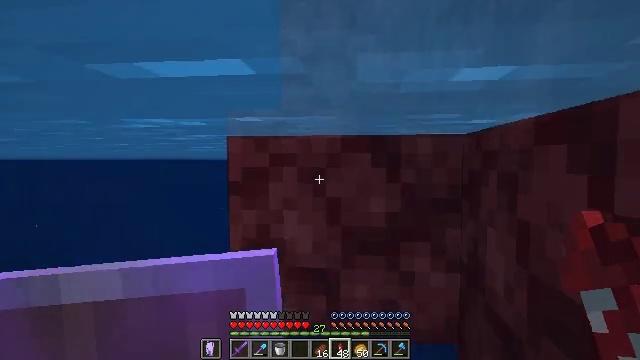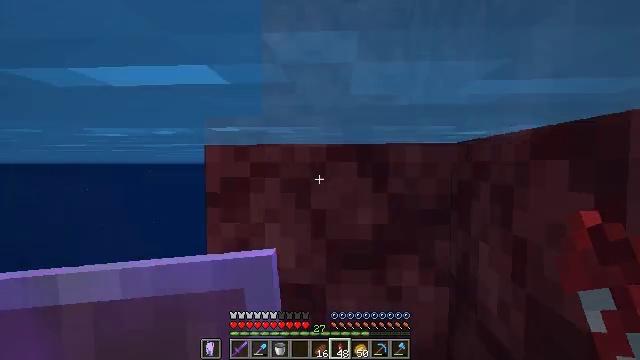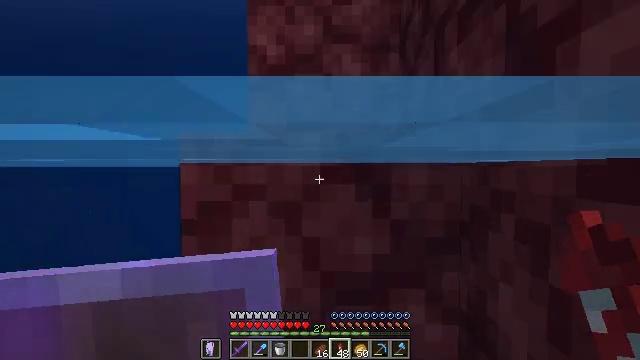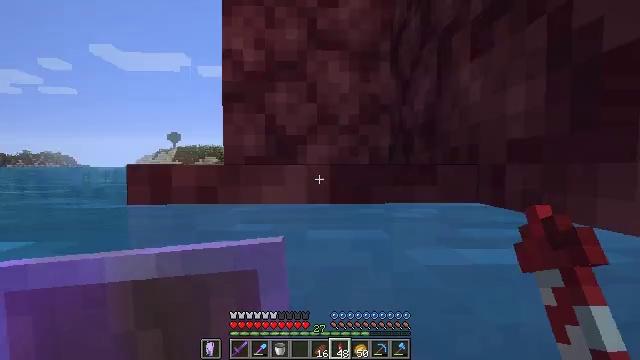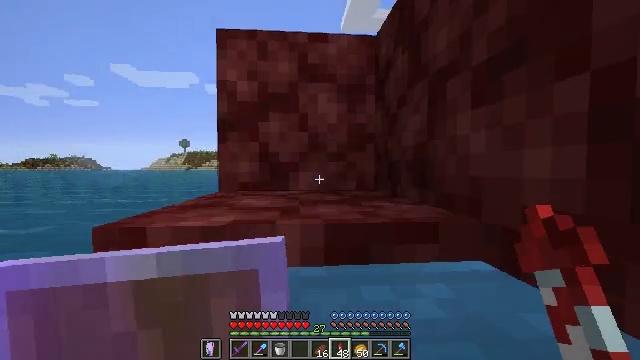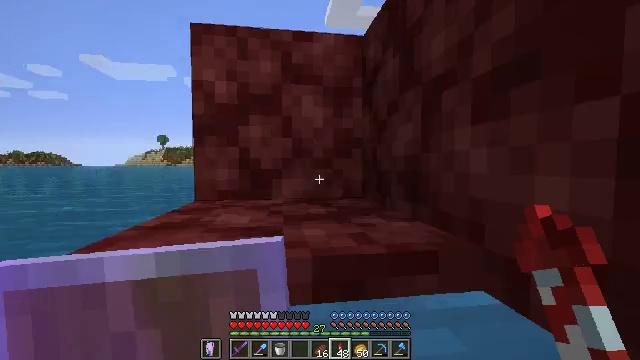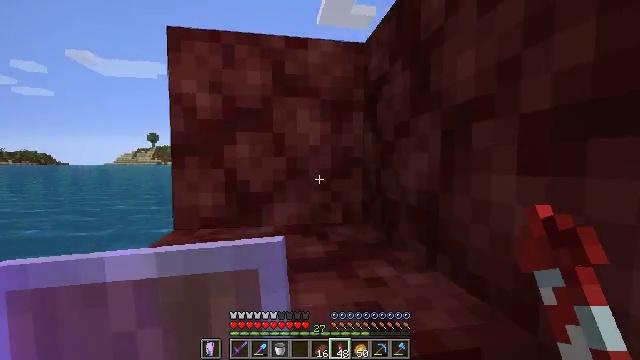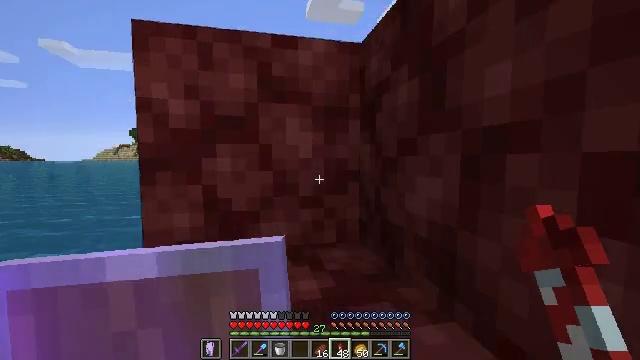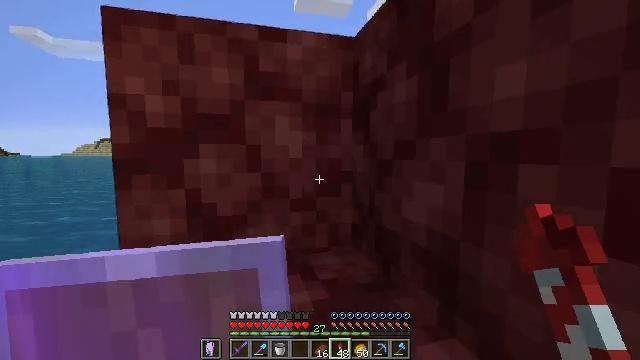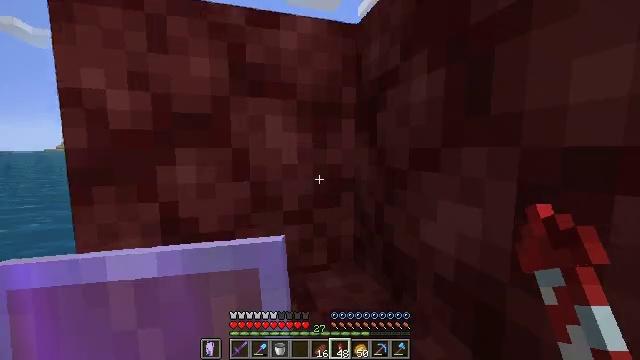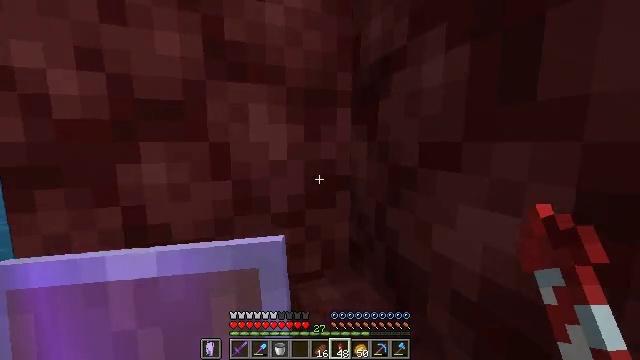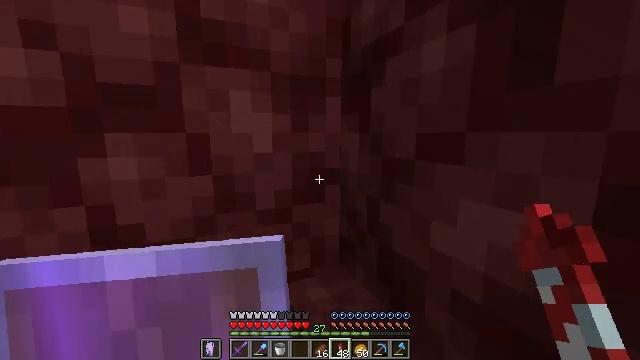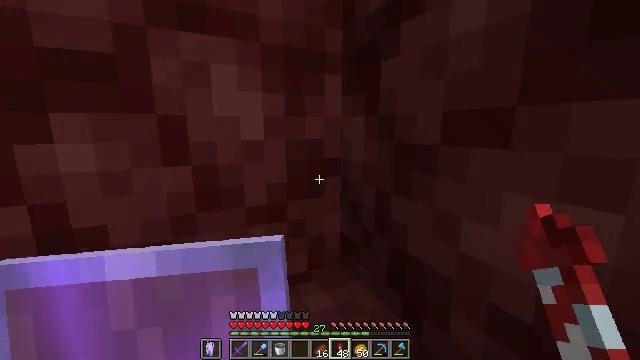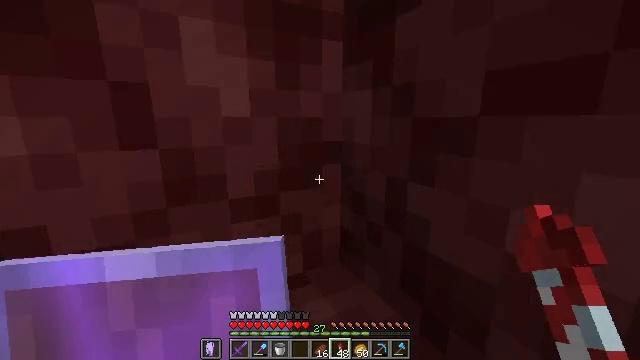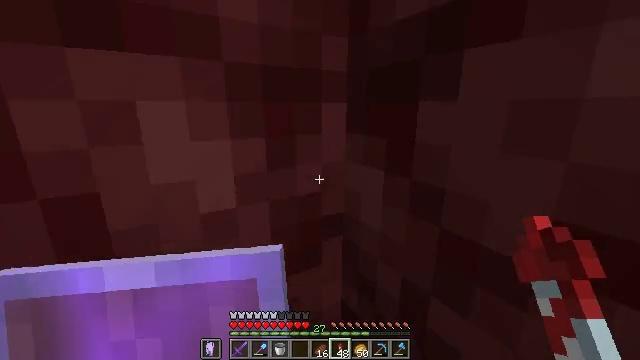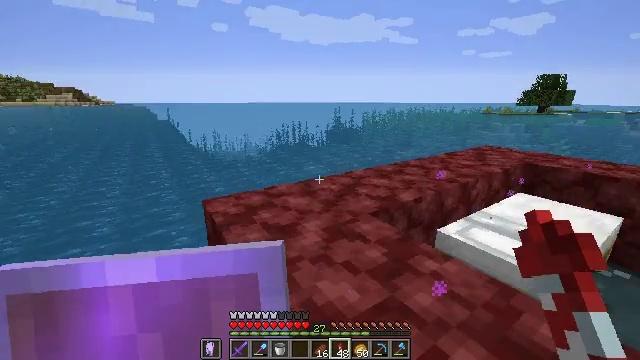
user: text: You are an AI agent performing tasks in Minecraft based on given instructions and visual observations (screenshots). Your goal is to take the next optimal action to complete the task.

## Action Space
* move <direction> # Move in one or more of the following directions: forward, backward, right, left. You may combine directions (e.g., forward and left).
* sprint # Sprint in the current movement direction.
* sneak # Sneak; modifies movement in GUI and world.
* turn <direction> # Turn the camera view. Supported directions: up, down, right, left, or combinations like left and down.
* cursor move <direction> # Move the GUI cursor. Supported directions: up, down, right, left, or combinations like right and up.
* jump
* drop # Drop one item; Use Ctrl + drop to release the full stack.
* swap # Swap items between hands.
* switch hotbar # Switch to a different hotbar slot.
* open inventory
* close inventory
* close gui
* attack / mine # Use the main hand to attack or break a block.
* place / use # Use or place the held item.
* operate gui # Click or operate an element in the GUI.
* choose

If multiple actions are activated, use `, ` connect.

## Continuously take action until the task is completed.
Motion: motion action
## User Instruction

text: Left click on the ender chest to mine.
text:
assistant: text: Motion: move forward, turn right, jump
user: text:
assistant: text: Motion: move forward, turn right, jump
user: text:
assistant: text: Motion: move forward, turn right, jump
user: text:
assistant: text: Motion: move forward, turn right, jump
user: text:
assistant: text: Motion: move forward, turn right, jump
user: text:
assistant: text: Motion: move forward, turn right, jump
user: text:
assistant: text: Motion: move forward, turn right, jump
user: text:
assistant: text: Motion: move forward, turn right and down, jump
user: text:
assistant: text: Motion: move forward, turn right and down, jump
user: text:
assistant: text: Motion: move forward, turn right and down, jump
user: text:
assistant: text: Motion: move forward, turn right and down, jump
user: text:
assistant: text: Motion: move forward, turn right and down, jump
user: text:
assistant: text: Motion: move forward, turn right and down, jump
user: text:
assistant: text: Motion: move forward, turn right and down, jump
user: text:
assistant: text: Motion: move forward, turn right and down, jump
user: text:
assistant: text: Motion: move forward, turn right and down, jump
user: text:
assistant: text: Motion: move forward, turn right and down, jump
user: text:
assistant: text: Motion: move forward, turn right and down, jump
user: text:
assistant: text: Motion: move forward, turn right and down, jump
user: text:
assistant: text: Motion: move forward, turn right, jump
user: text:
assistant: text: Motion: move forward, turn right, jump
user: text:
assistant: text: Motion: move forward, turn right and down
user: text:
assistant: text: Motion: move forward, turn right and down
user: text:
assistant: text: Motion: move forward, turn right and down
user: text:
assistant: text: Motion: move forward, turn right and down
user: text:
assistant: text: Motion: move forward, turn right and down
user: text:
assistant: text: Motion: move forward, turn right and down
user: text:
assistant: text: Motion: move forward, turn right and down
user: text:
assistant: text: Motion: move forward, turn right and down
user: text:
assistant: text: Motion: move forward, turn right and down